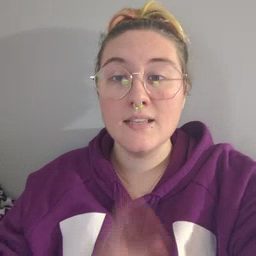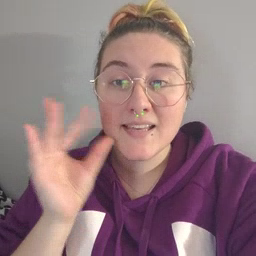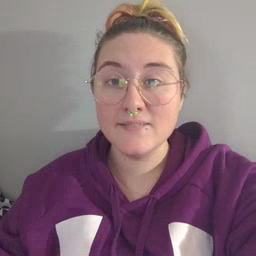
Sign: kitty